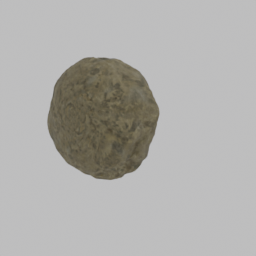
Label: nature